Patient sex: M
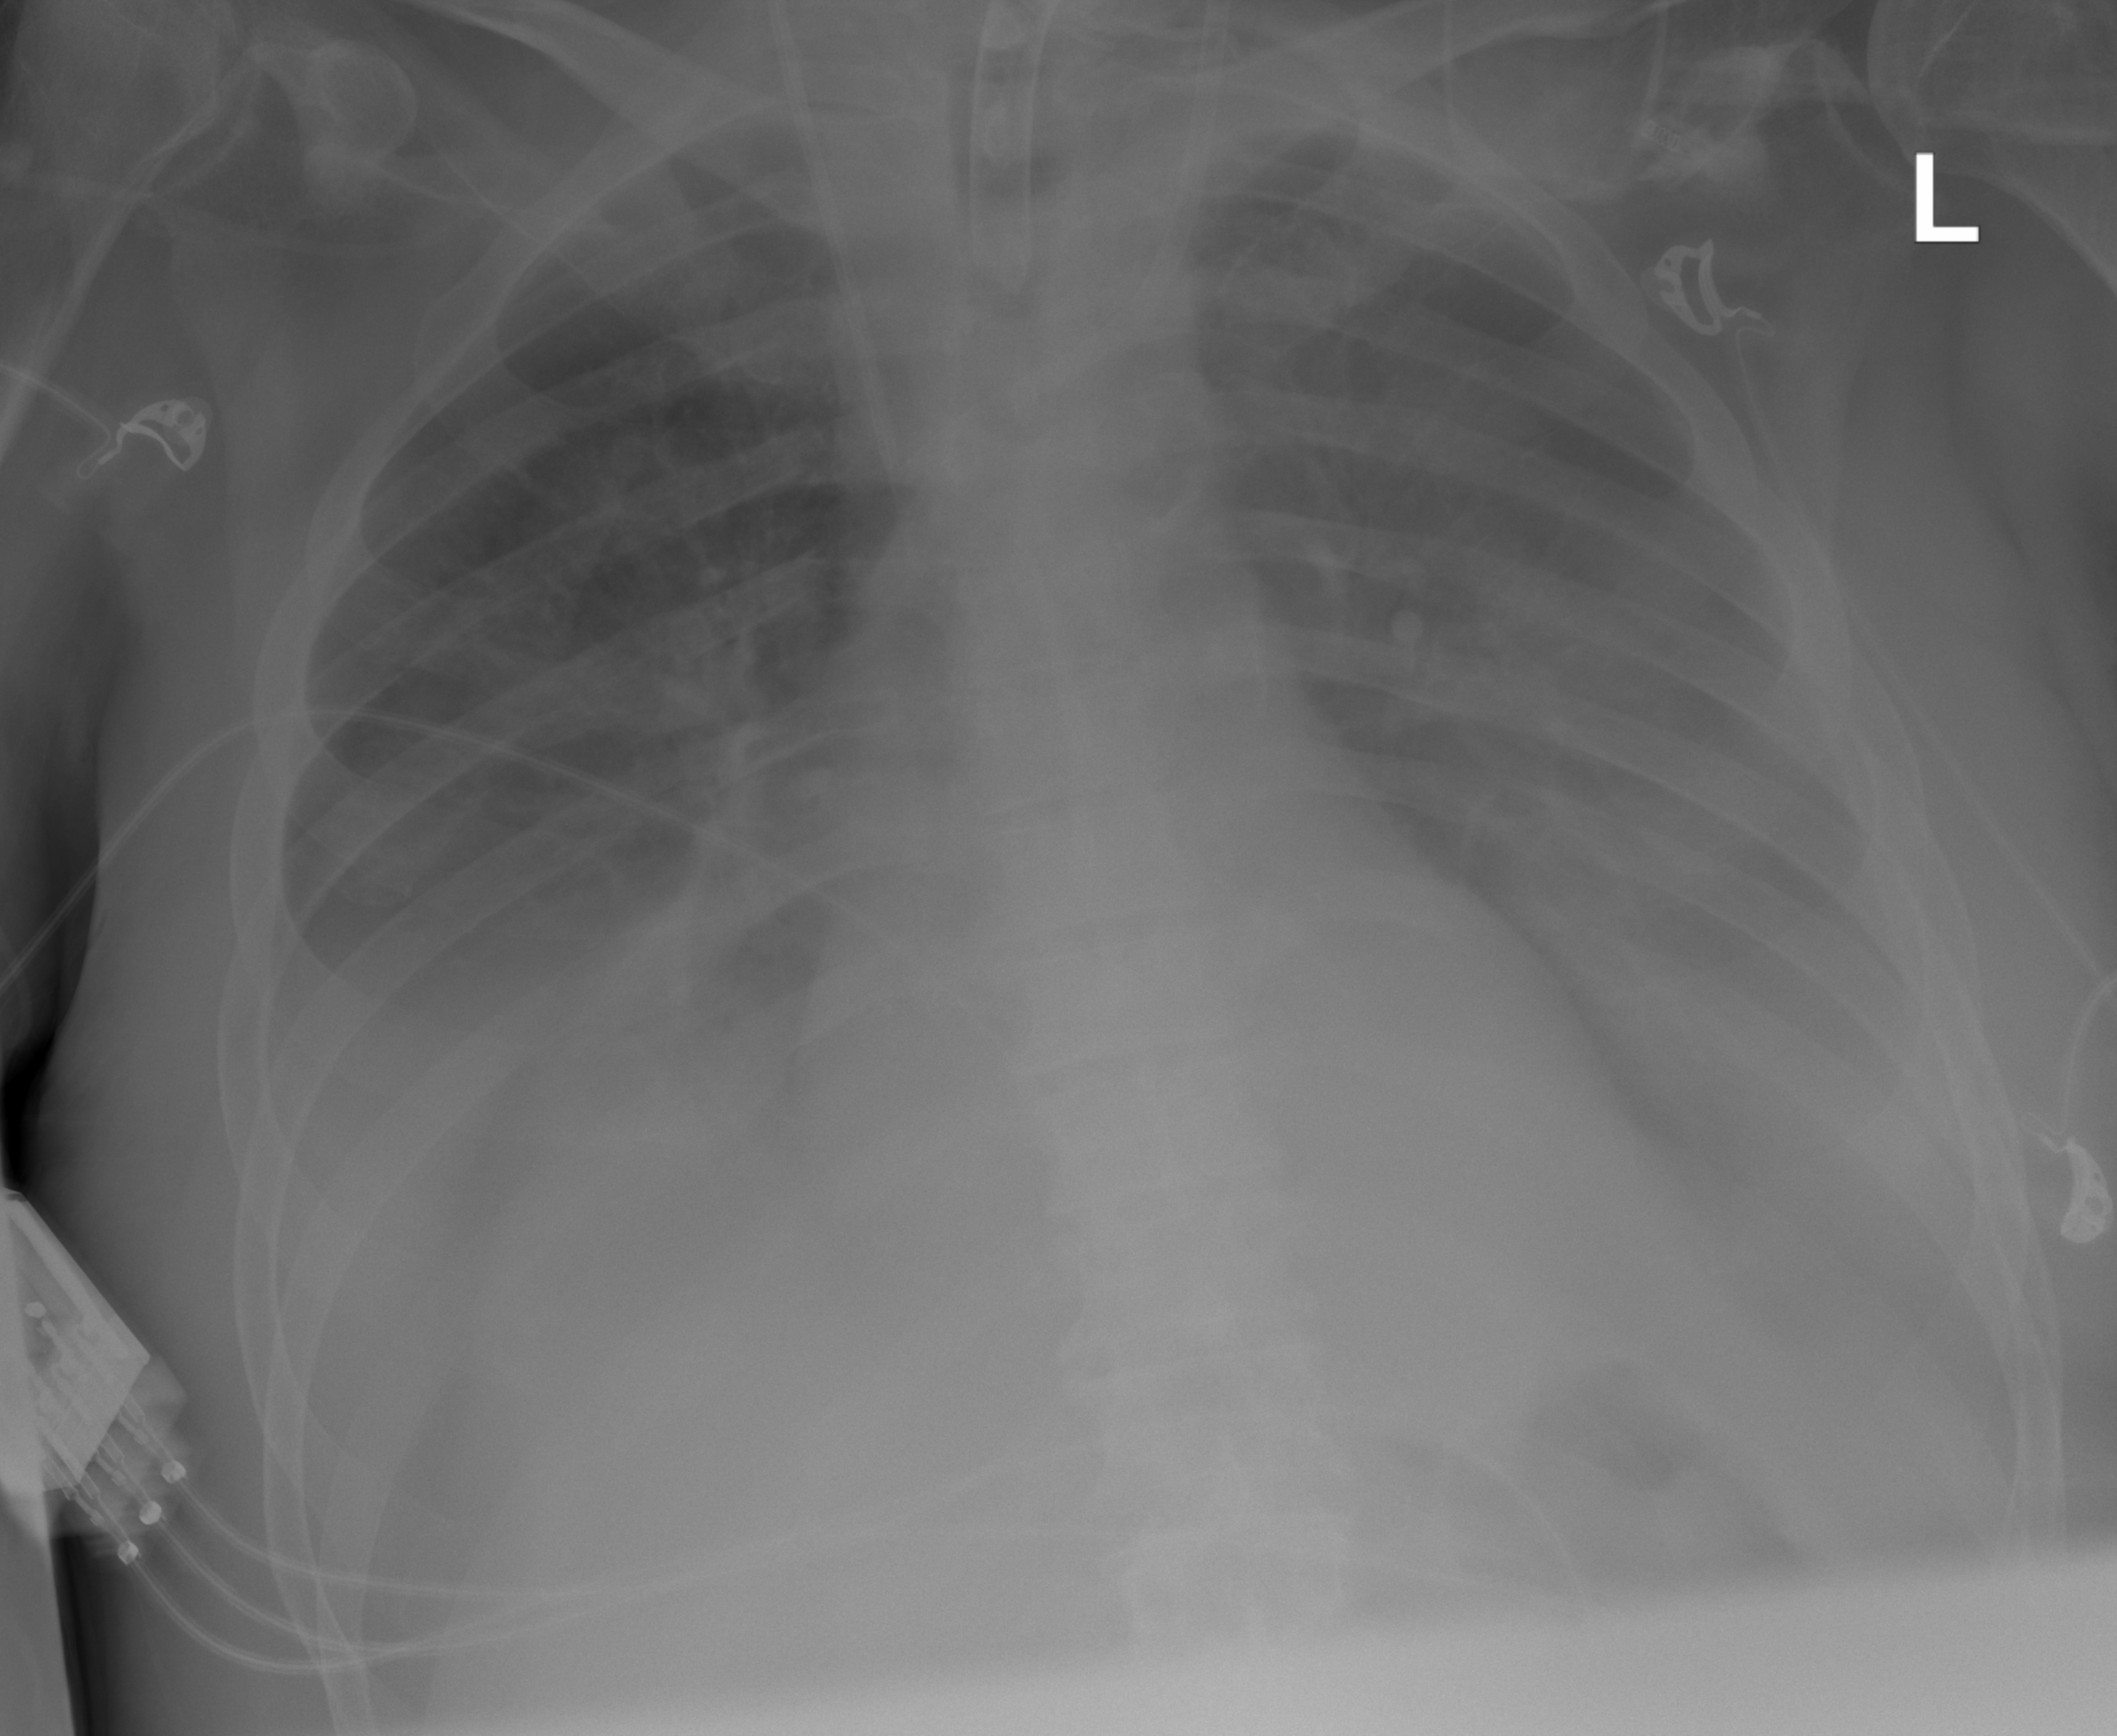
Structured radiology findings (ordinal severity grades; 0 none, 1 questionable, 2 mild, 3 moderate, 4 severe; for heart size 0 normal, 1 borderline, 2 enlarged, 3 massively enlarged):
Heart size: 0
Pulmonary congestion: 1
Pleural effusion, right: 3
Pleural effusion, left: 3
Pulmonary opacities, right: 2
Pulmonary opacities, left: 0
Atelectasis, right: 3
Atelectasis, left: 1